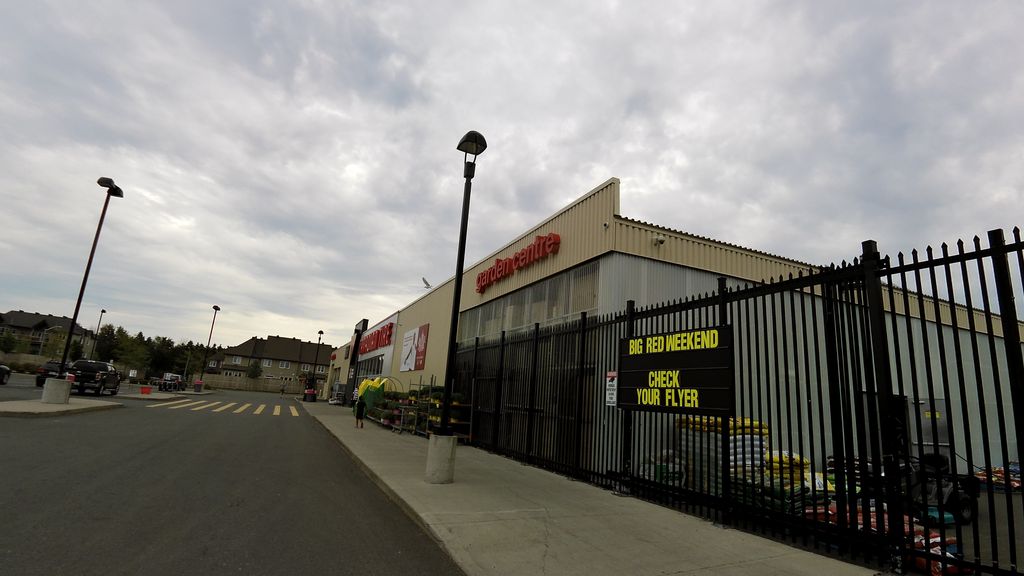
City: ottawa-gatineau